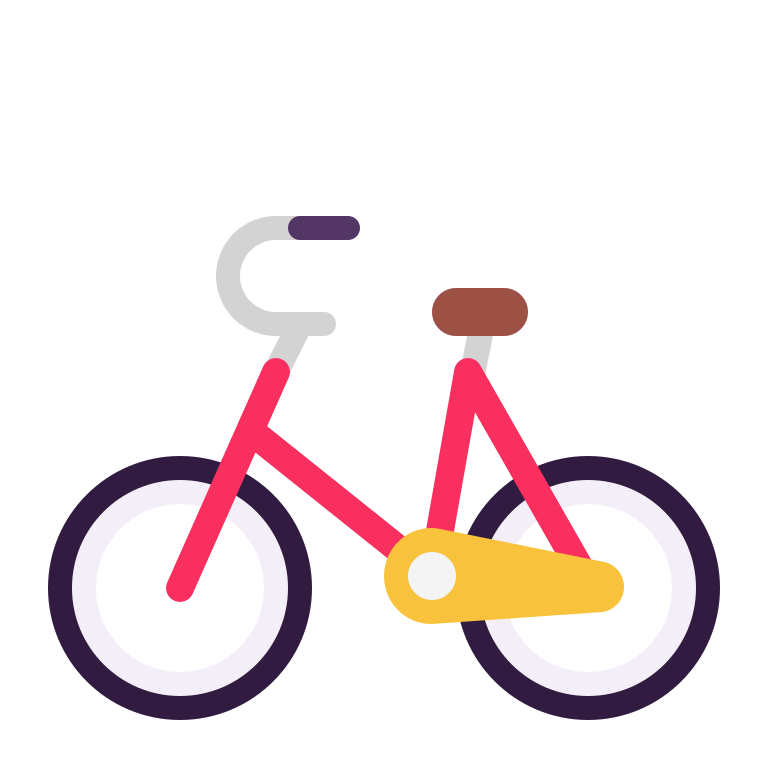
bicycle flat